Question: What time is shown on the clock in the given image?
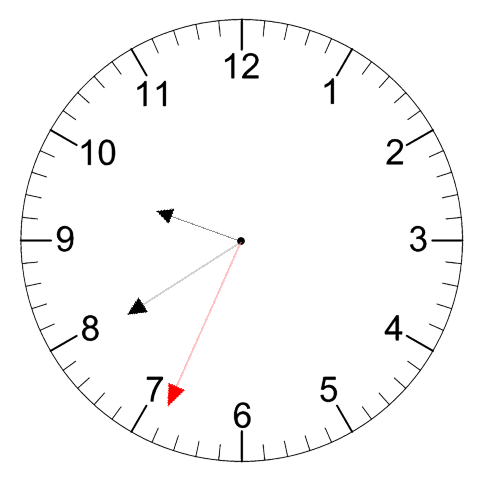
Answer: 09:39:34